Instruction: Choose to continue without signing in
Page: checkout
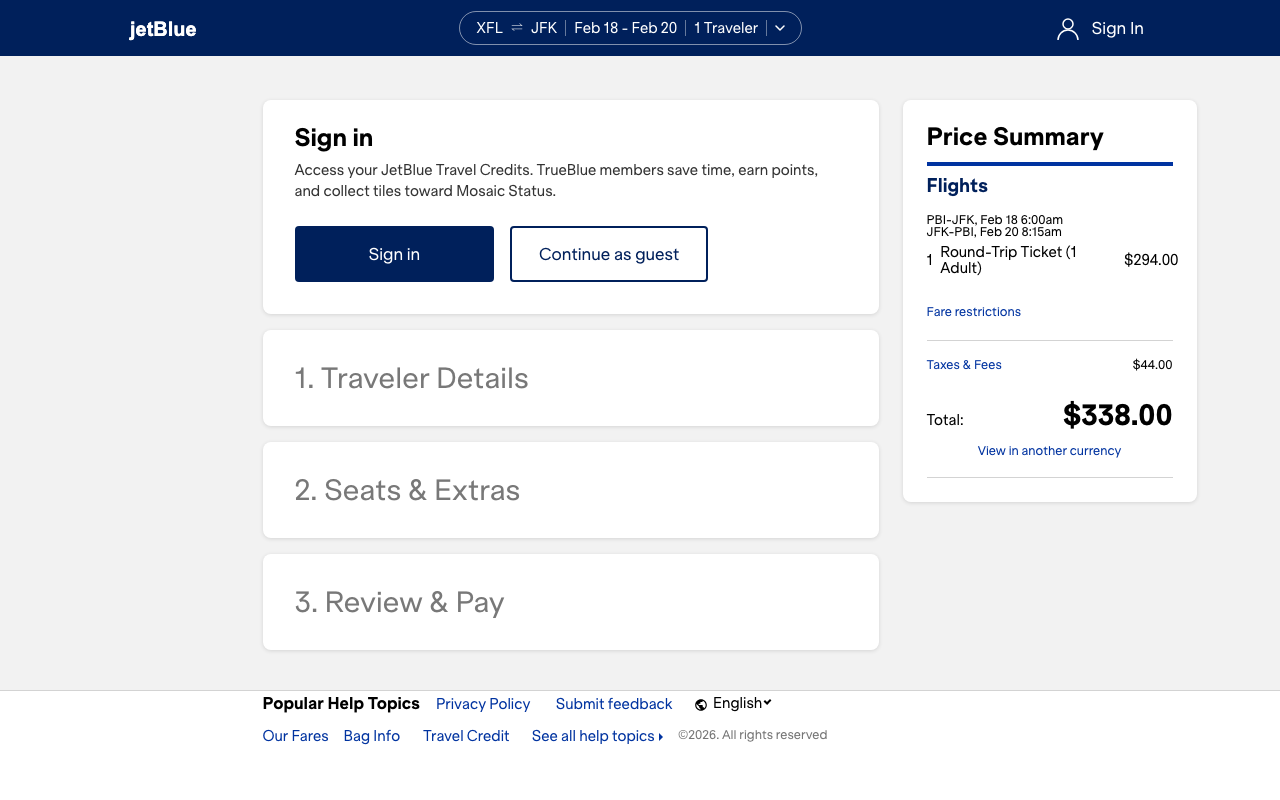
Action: click